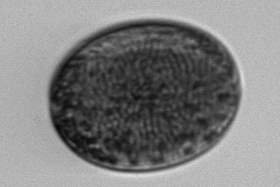
Label: Coscinodiscus